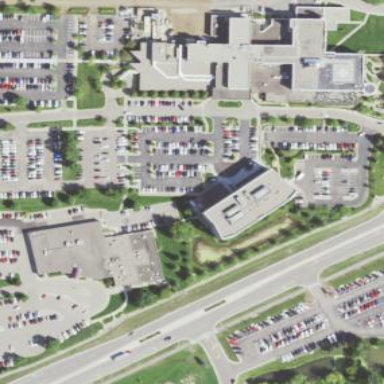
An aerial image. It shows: Hospital providing healthcare services.